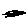
Label: line